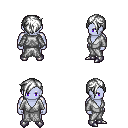
a pixel art fantasy rpg character, male body template, dark elf, purple skin, white robe, white pants, white pixie cut hairstyle, metal boots, four views (front, back, left, right), 2x2 character sprite sheet, small pixel art, hard edges, no anti-aliasing